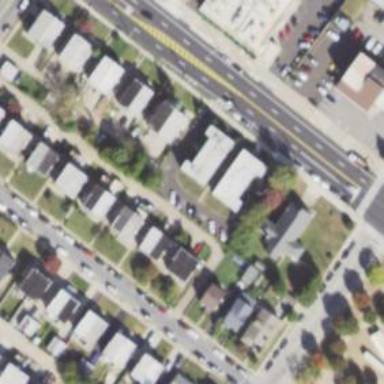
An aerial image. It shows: Alleyway designated as service road.